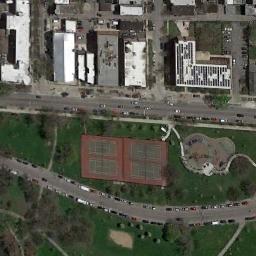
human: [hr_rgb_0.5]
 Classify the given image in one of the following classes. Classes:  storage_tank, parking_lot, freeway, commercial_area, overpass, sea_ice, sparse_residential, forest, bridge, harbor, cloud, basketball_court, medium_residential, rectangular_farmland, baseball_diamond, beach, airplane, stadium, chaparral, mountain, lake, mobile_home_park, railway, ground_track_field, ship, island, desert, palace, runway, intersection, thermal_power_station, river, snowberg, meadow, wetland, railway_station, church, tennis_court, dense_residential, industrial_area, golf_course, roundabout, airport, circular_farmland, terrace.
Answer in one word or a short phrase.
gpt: tennis_court